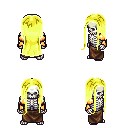
a pixel art fantasy rpg character, male body template, skeleton, gold arm armor, robe skirt, gold extra-long hairstyle, four views (front, back, left, right), 2x2 character sprite sheet, small pixel art, hard edges, no anti-aliasing